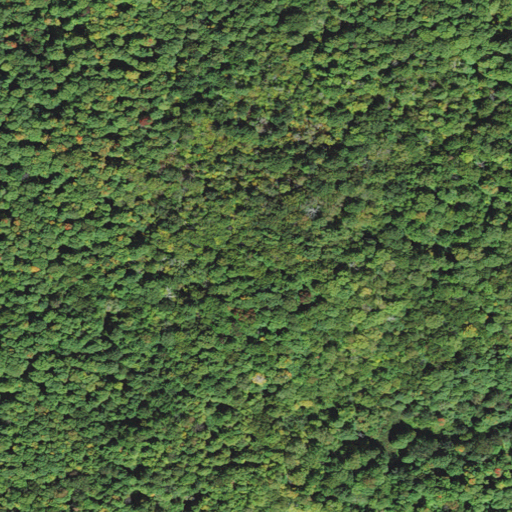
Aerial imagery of mountain in Vermont named Pendock Hill containing only deciduous forest